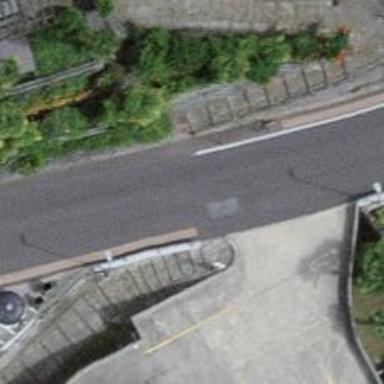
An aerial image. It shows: Kerb with raised edge.